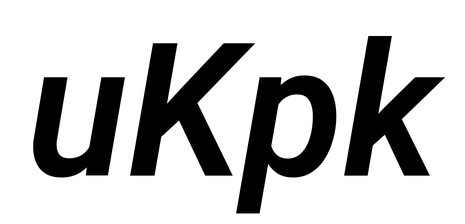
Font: Roboto-Italic_SemiBold_Italic